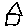
Label: house